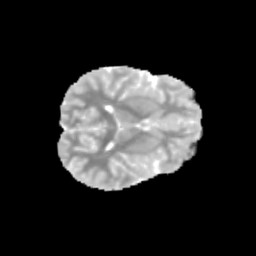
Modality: MD
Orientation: axial
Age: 13
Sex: male
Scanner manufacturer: siemens
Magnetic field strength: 3 T
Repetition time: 3.8 s
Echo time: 0.07 s